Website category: university
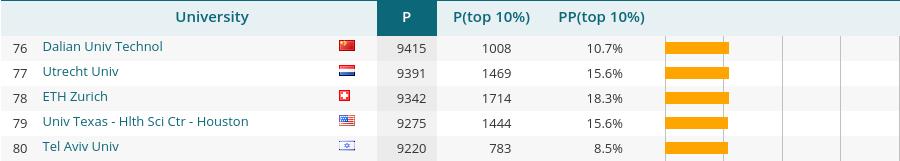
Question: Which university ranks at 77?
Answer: Utrecht Univ

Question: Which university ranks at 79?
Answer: Univ Texas - Hlth Sci Ctr - Houston

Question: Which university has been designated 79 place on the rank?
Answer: Univ Texas - Hlth Sci Ctr - Houston

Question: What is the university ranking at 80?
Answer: Tel Aviv Univ

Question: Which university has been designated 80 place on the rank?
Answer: Tel Aviv Univ

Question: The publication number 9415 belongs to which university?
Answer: Dalian Univ Technol

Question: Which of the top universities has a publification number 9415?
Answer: Dalian Univ Technol

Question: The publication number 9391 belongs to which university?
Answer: Utrecht Univ

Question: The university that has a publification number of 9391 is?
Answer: Utrecht Univ

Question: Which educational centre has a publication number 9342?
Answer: ETH Zurich

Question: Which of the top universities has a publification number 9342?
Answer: ETH Zurich

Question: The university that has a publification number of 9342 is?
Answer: ETH Zurich

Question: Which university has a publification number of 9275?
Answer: Univ Texas - Hlth Sci Ctr - Houston

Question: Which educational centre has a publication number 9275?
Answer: Univ Texas - Hlth Sci Ctr - Houston

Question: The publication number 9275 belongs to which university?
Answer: Univ Texas - Hlth Sci Ctr - Houston

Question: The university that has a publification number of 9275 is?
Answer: Univ Texas - Hlth Sci Ctr - Houston

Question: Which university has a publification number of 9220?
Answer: Tel Aviv Univ

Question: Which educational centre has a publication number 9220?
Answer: Tel Aviv Univ

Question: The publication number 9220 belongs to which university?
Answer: Tel Aviv Univ

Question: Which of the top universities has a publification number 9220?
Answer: Tel Aviv Univ

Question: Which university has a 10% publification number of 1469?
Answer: Utrecht Univ

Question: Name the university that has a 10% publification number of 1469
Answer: Utrecht Univ

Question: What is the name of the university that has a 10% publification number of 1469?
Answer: Utrecht Univ

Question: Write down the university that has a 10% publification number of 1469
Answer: Utrecht Univ

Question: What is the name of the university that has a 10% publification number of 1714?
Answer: ETH Zurich

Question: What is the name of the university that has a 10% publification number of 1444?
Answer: Univ Texas - Hlth Sci Ctr - Houston

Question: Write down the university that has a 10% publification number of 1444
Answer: Univ Texas - Hlth Sci Ctr - Houston

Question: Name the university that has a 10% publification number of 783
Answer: Tel Aviv Univ

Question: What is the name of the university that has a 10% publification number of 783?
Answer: Tel Aviv Univ